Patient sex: F
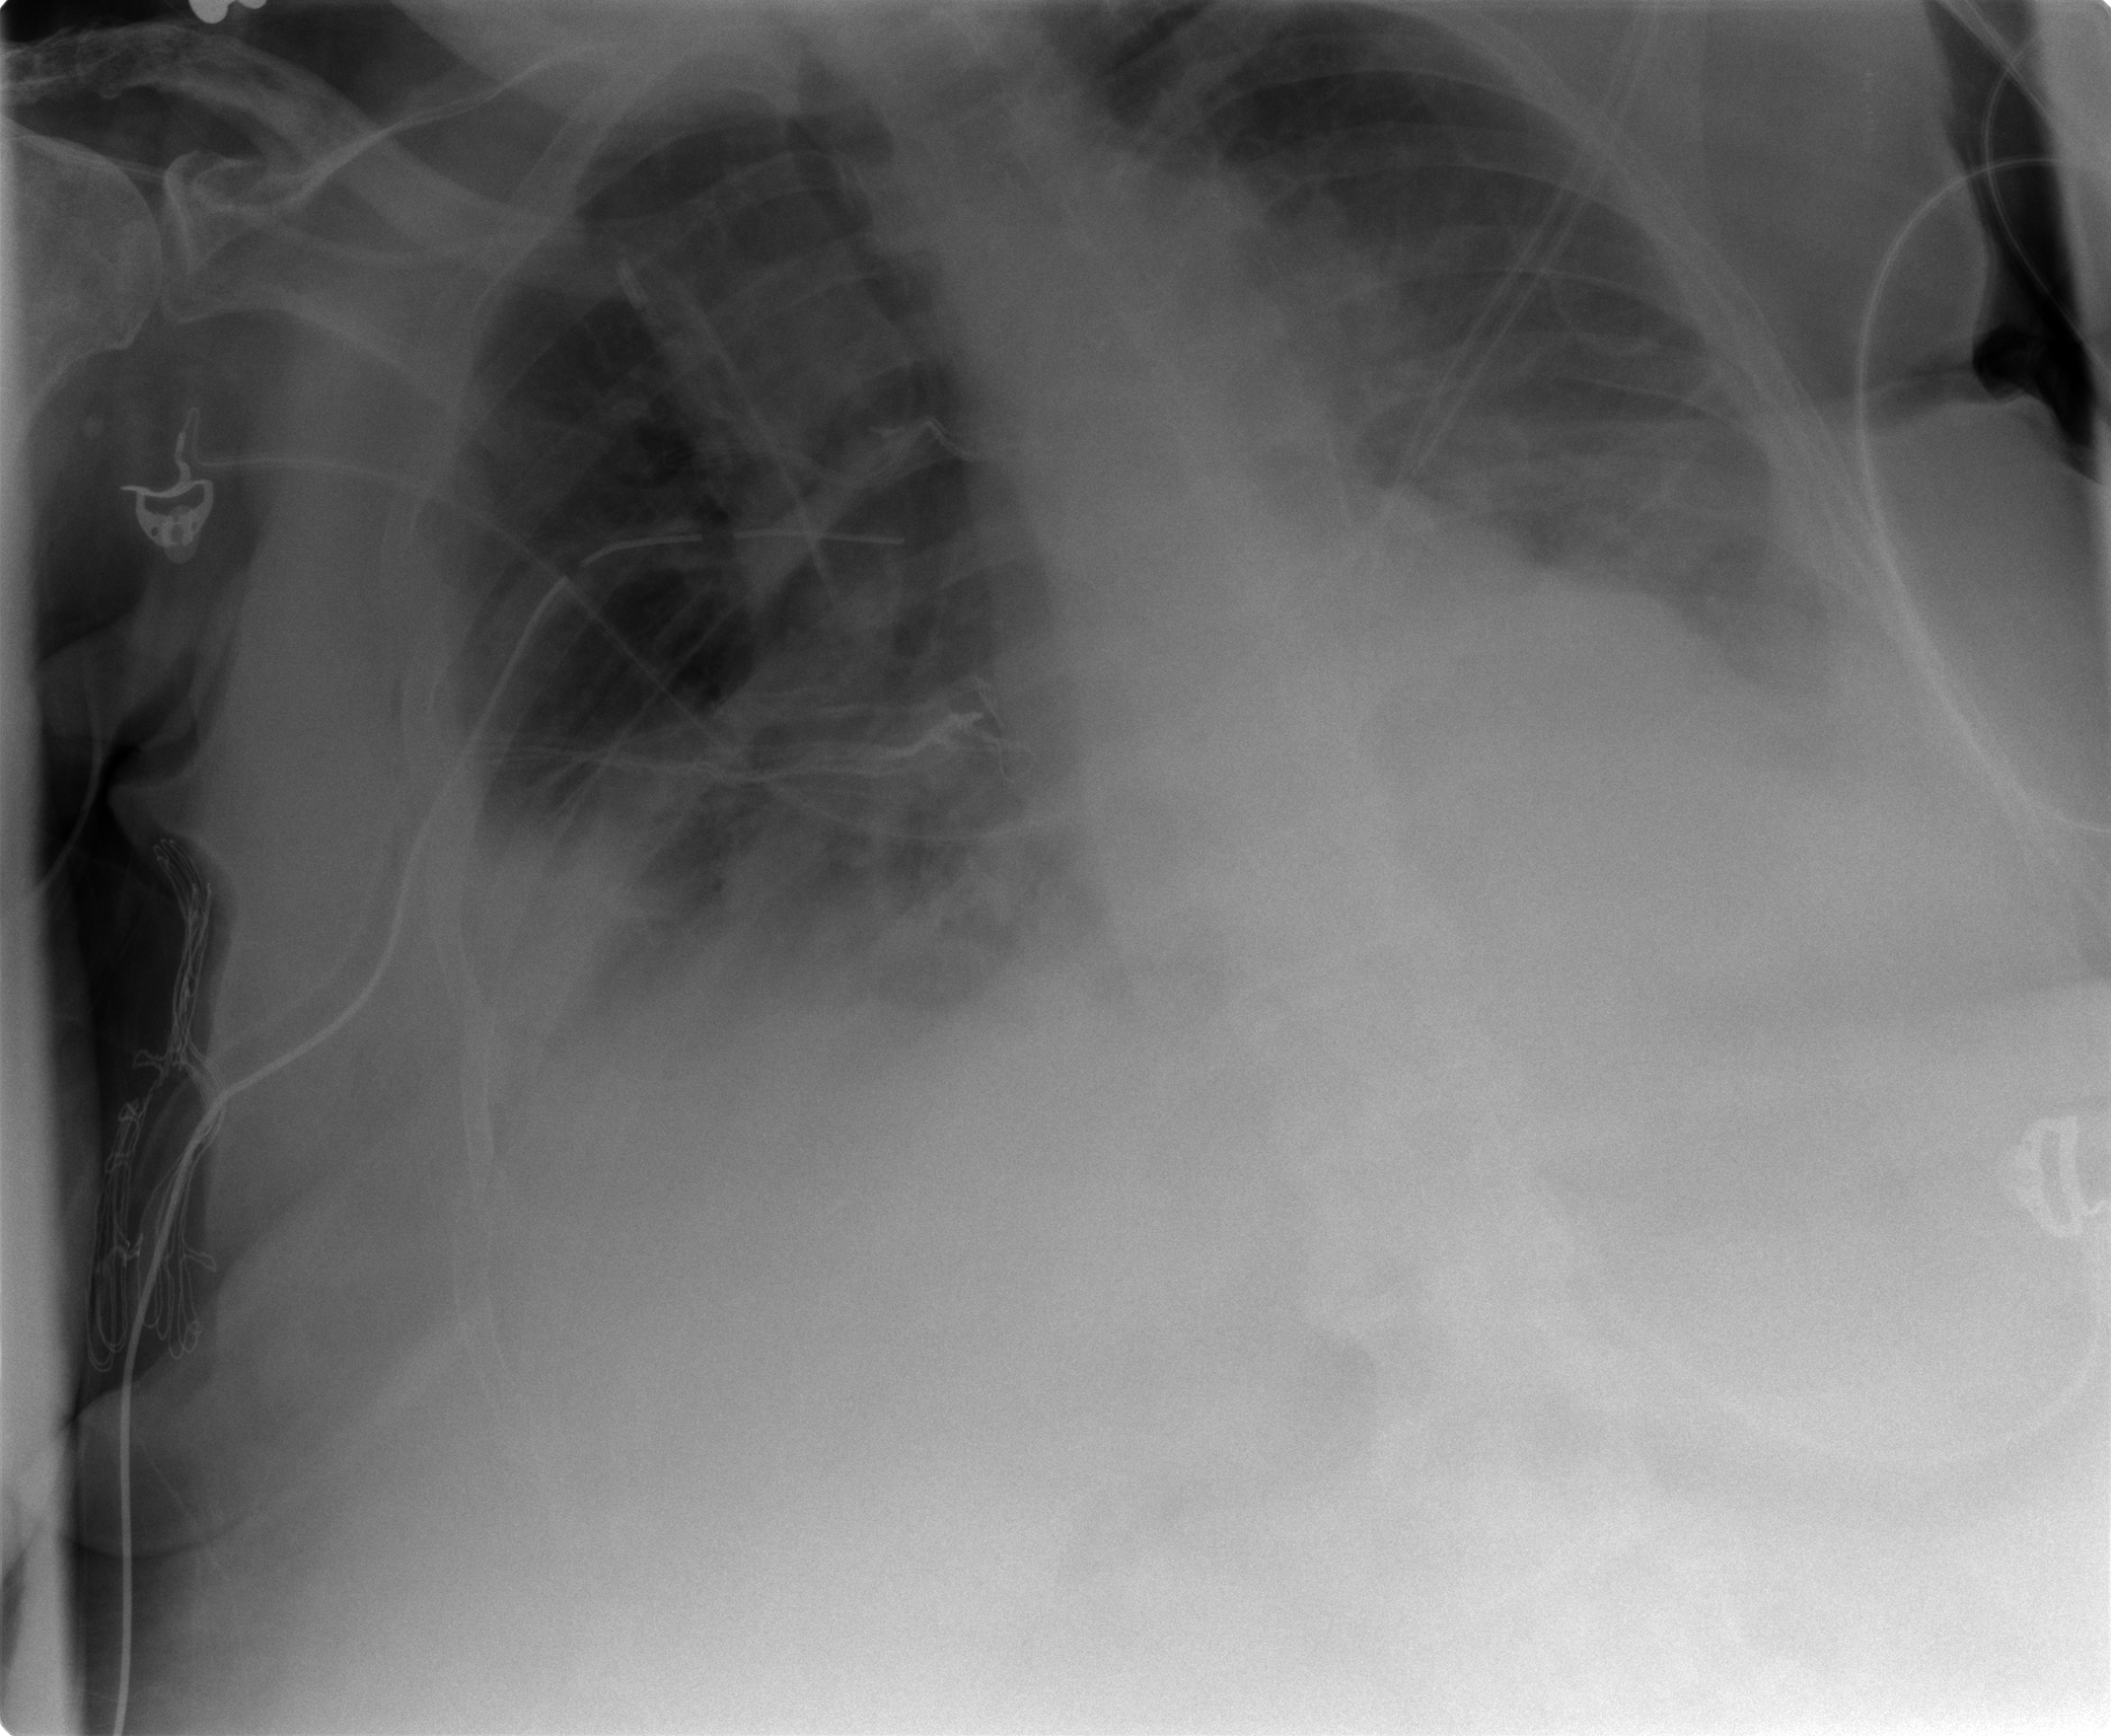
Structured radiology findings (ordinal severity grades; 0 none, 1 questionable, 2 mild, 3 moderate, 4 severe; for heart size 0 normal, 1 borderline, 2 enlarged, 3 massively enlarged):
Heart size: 2
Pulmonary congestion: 2
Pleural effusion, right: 3
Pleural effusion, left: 3
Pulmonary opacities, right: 1
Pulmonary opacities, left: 0
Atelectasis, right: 2
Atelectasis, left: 1